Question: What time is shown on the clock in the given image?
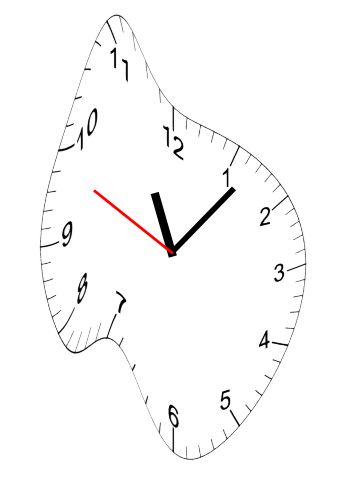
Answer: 11:06:49